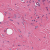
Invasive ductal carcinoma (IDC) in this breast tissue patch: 0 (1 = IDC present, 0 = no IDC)